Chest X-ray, PA view. Patient: 53 years old, sex M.
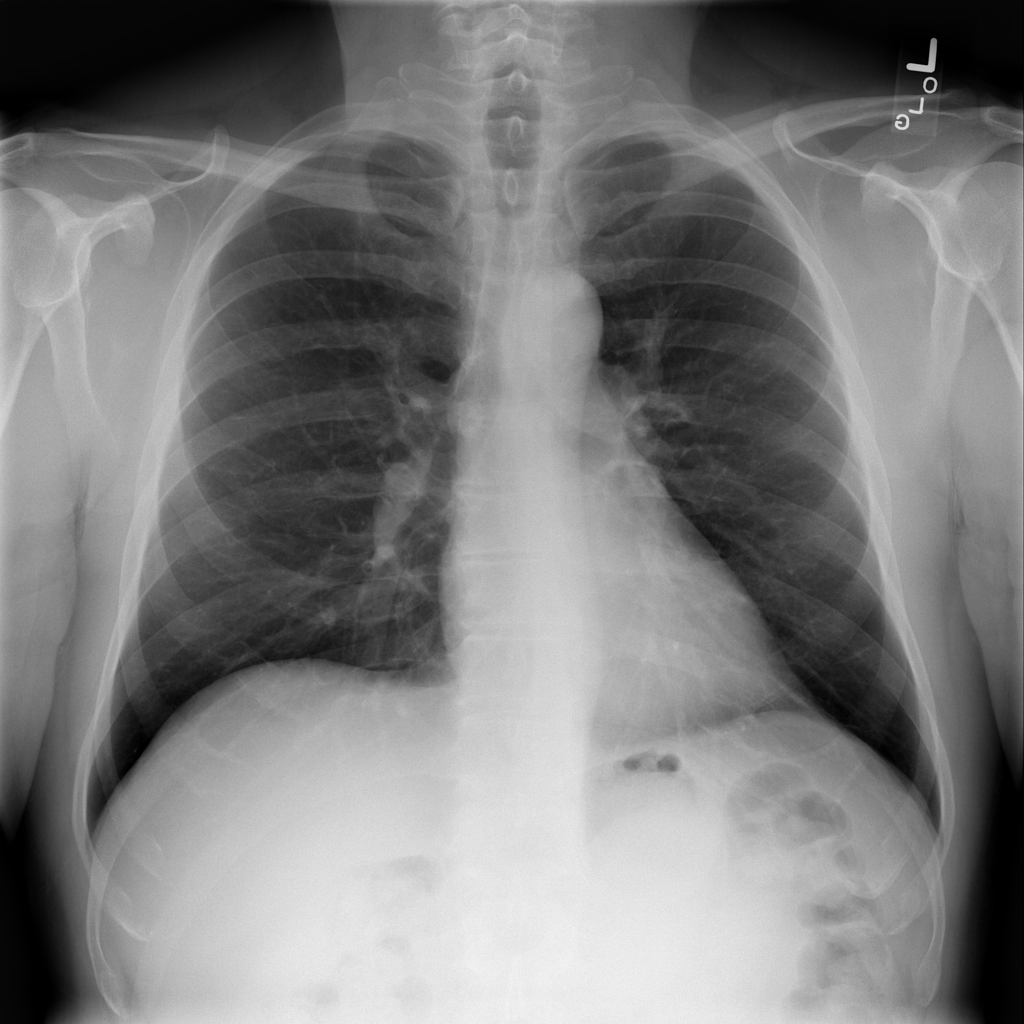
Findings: No Finding